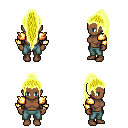
a pixel art fantasy rpg character, female body template, human, dark skin, gold arm armor, teal pants, gold extra-long topknot hairstyle, four views (front, back, left, right), 2x2 character sprite sheet, small pixel art, hard edges, no anti-aliasing